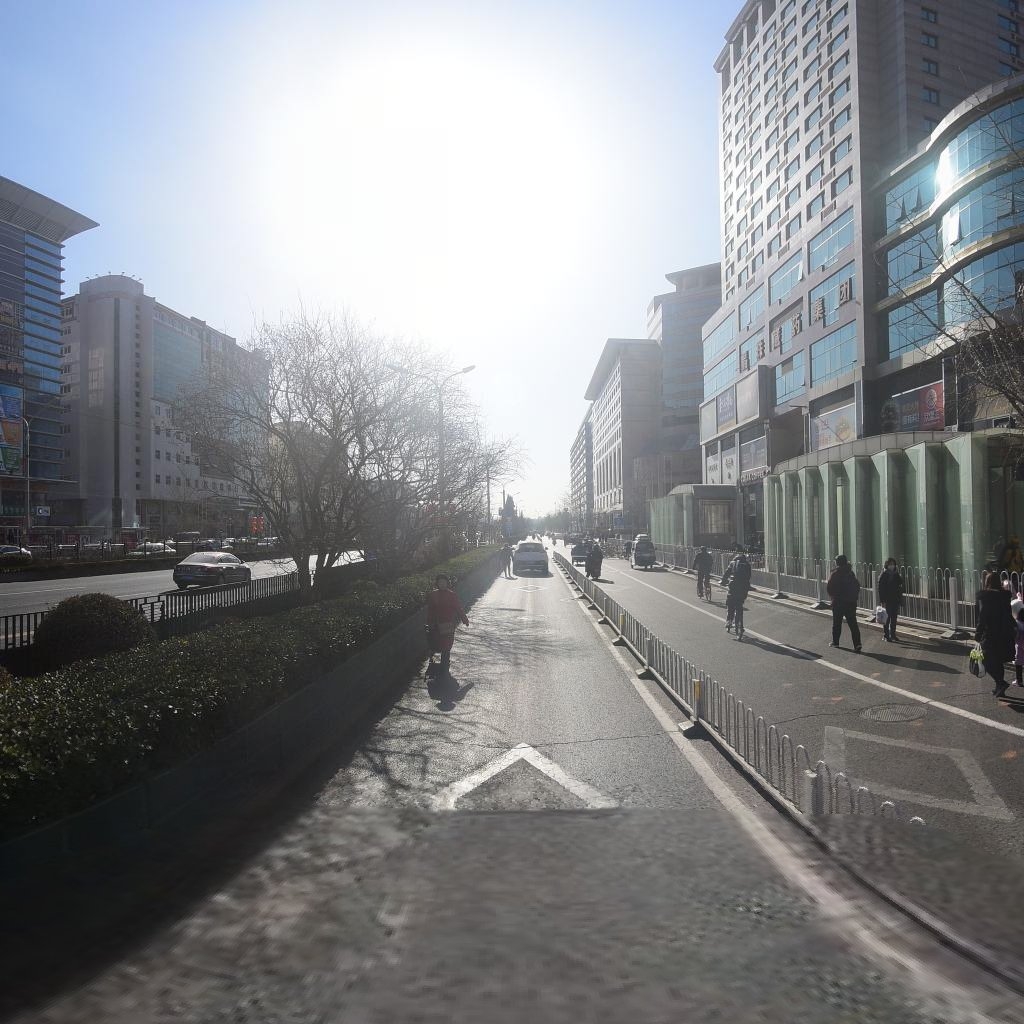
Region: Dongcheng
Road damage annotations: transverse crack, transverse crack, manhole cover